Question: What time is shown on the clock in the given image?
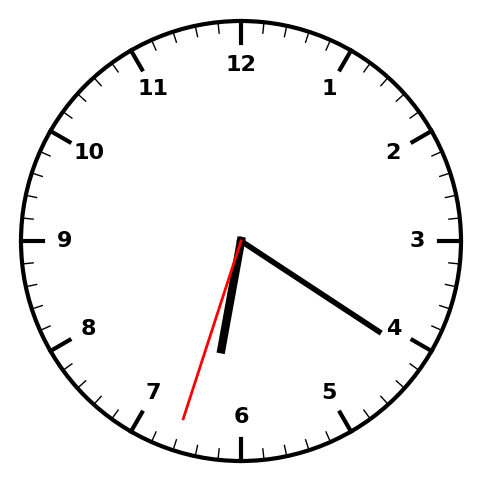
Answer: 06:20:33